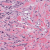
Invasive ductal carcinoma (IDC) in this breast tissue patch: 1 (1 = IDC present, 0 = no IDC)